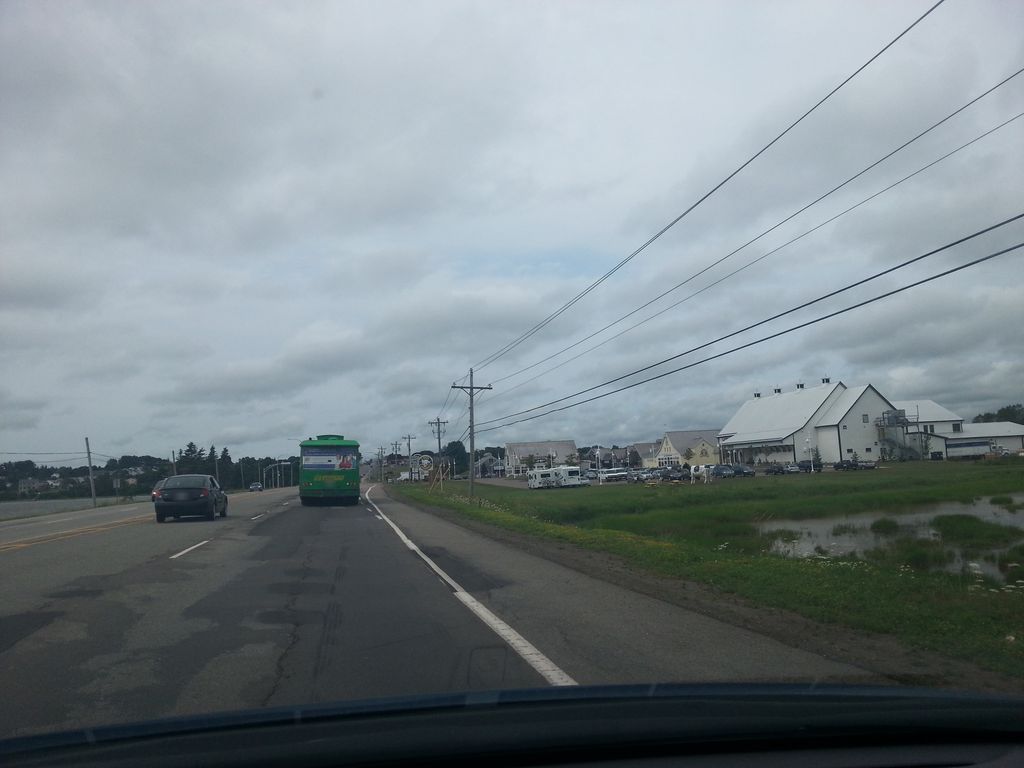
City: charlottetown